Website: bh-photo
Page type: customer-info-address
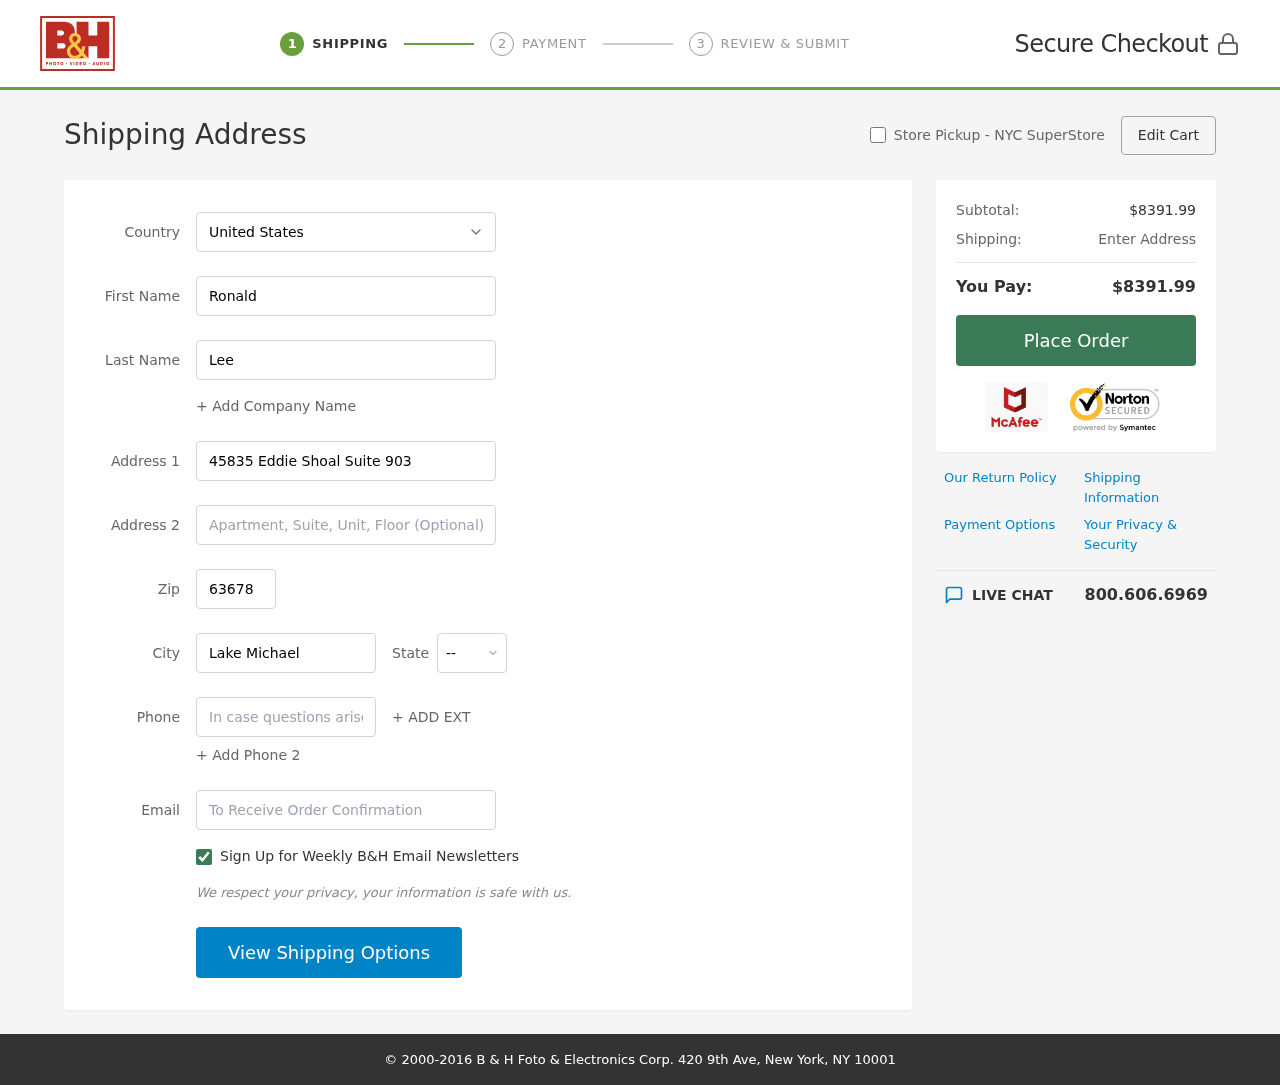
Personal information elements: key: PII_CITY
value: Lake Michael
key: PII_COUNTRY
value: United States
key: PII_EMAIL
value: rlee@hotmail.com
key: PII_FIRSTNAME
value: Ronald
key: PII_LASTNAME
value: Lee
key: PII_PHONE
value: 9486807003
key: PII_POSTCODE
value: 63678
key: PII_STATE_ABBR
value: MH
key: PII_STREET
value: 45835 Eddie Shoal Suite 903
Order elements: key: ORDER_SUBTOTAL
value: $8391.99
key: ORDER_TOTAL
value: $8391.99